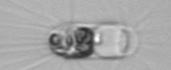
Label: Corethron_hystrix